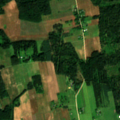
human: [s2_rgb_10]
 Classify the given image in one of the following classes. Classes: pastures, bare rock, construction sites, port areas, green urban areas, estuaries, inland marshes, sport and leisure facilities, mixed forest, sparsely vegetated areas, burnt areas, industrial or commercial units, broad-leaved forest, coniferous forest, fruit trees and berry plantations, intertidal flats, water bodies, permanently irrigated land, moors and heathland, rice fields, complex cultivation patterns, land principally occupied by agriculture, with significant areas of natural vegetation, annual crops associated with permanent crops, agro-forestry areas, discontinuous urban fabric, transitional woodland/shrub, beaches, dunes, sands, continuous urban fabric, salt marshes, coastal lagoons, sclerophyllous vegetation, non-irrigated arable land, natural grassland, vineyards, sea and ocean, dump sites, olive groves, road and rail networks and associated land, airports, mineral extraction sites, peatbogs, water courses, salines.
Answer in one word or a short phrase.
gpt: non-irrigated arable land, complex cultivation patterns, coniferous forest, mixed forest